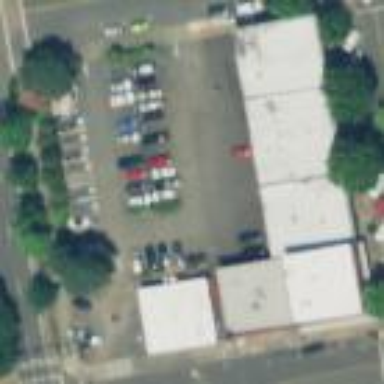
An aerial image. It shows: Retail area.